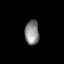
Tissue: lung
Cell type: Epithelial cells
Senescence score: 0.09404
Nuclear area (px): 343
Mean DAPI intensity: 137.516